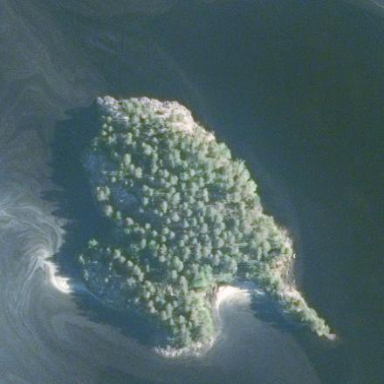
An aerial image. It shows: Islet covered with woodland.